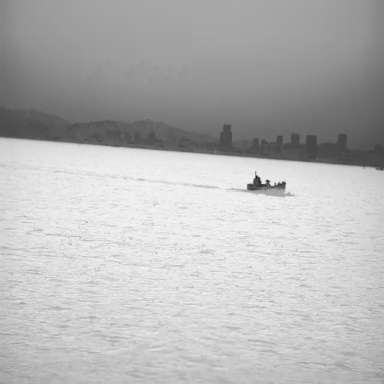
There are two bulk_carriers in the infrared image.